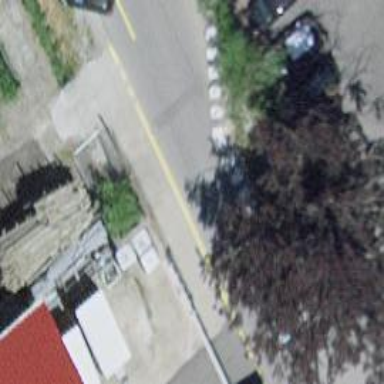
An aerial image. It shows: Bus stop along the road.